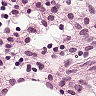
Metastatic tissue present: no